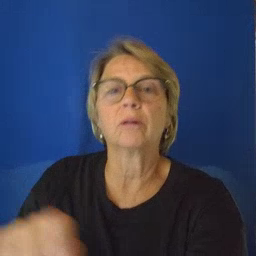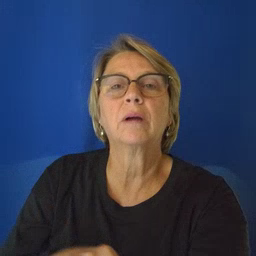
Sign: pencil